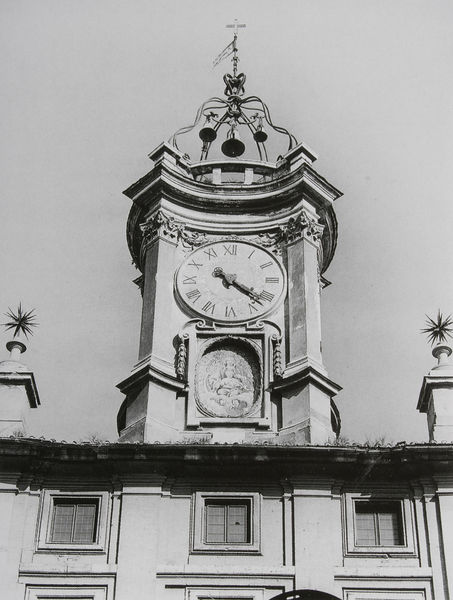
Titel: Kirchturm mit Mosaik der Jungfrau mit Kind
Künstler: Francesco Borromini
Standort: Rom
Institution: S. Filippo Neri
Schlagwörter: fuß, gemälde, himmel, schatten, weiß, kirchturm, stadt, fenster, geschwungen, glas, grau, licht, pfeiler, schwarz, säule, säulen, dach, gebäude, gras, haus, ornament, wand, architektur, barock, mensch, rahmen, stein, bild, bildnis, brüstung, kirche, sonne, figur, decke, drei, krone, dachziegel, fensterläden, kreis, oval, rund, turm, turmspitze, ranken, schwung, ansicht, fassade, italien, perspektive, fahne, flagge, ernte, mauer, schornsteine, sprossenfenster, ziegel, läden, pilaster, kuppel, kartusche, detail, büste, zahlen, ziffern, ornamente, wandgemälde, uhr, metall, stuck, geländer, gestell, hoch, foto, fotografie, oben, photographie, bögen, segment, zwiebel, vier, eisen, nische, schmiedeeisen, medaillon, fensterrahmen, glockenturm, kloster, kreuz, rechteck, türmchen, münchen, palast, stern, stockwerk, balustrade, scheiben, schwarzweiss, sterne, loch, jalousie, mosaik, münster, rathaus, architrav, kapitelle, kathedrale, kapitell, photo, halbrund, fries, zacken, sims, gesims, bewachsen, glocke, glöckchen, ziffer, christus, jesus, jesus christus, untersicht, residenz, konstruktion, heiliger, wetterfahne, konsole, heilige, fresko, niesche, basis, konkav, konvex, zeit, filigran, maria, korinthisch, madonna, mutter gottes, fotographie, verspielt, zeiger, zifferblatt, ziffernblatt, draht, verzierungen, fresco, glocken, lade, uhrzeiger, dachrinne, römisch, kirchturmuhr, turmuhr, aufsatz, erntedank, erlöser, bauwerk, gottesmutter, attika, kreut, traufe, froschperspektive, gesimse, gliederung, bekrönung, dachreiter, baluster, uhrenturm, uhrturm, geläut, turmhelm, römische zahlen, fensterkreuze, traufgesims, jalousien, turmaufsatz, dachvorbau, überdach, rathausturm, uhrzeit, grasdach, kirchtum, verhangen, römische ziffern, bernini, messias, gottessohn, filegran, sohn gottes, s/w, unsere liebe frau, heilige maria, christkind, anzeigen, hauskirche, dachkante, dachunterkante, fotografioe, fotographoe, glockengestell, glöcklein, kichturm, traggestell, vewrhängt, ziegeldeckeung, glockenspiel, serne, eingeschwungen, zifferblat, christkönig, heilland, erretter, jesus von nazaret, gottesgebärerin, maria von nazaret, windzeiger